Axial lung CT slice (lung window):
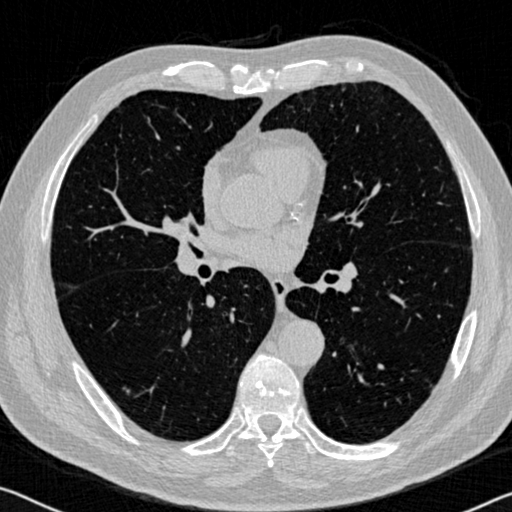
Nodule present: no